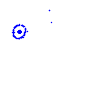
Particle: proton